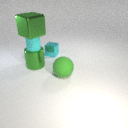
large green metal cylinder to the left of large green rubber sphere